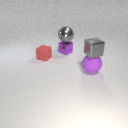
small red rubber cube to the left of small purple metal cube